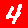
Digit: 4